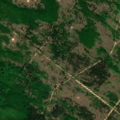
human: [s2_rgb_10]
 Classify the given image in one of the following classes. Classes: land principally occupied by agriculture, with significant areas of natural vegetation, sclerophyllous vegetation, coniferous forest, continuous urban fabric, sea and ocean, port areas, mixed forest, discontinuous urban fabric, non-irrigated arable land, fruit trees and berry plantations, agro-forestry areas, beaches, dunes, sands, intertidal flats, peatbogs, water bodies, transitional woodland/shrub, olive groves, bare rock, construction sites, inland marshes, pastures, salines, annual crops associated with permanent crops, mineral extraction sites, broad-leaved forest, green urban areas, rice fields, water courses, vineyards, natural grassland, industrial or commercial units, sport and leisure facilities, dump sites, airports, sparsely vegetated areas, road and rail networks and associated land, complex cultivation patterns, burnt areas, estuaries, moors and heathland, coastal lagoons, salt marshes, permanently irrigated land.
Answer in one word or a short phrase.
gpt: broad-leaved forest, transitional woodland/shrub